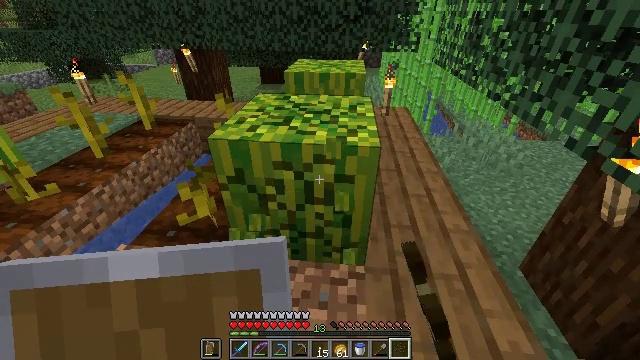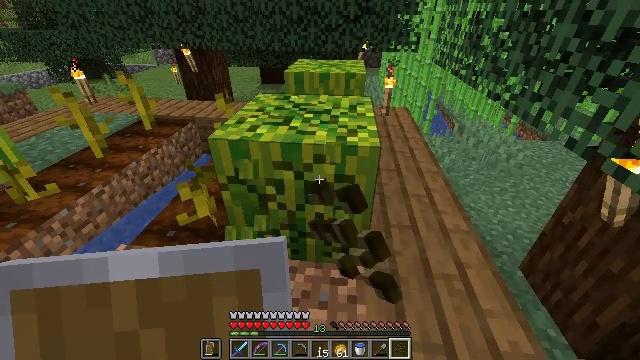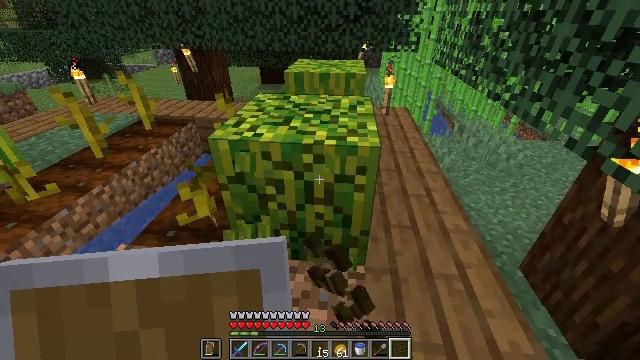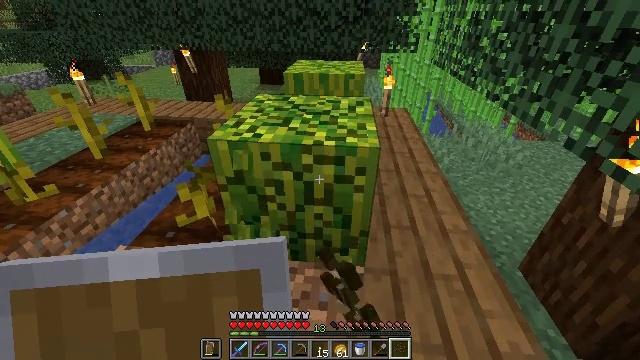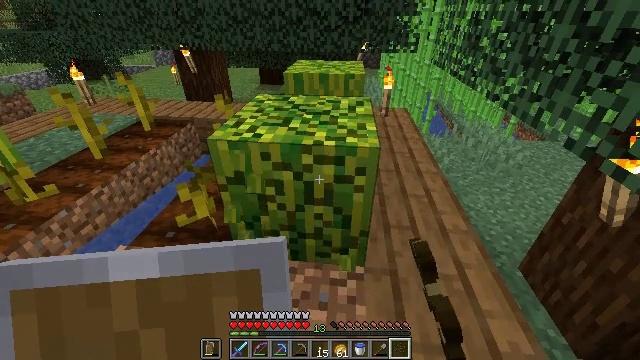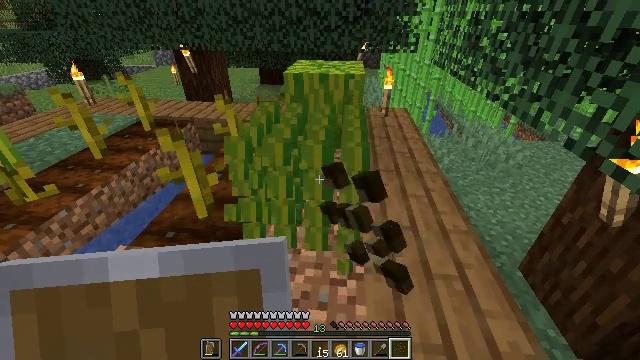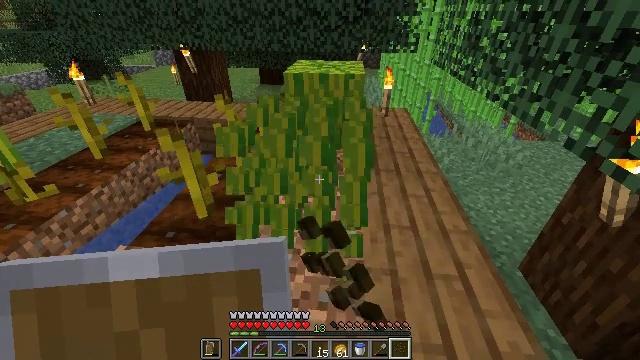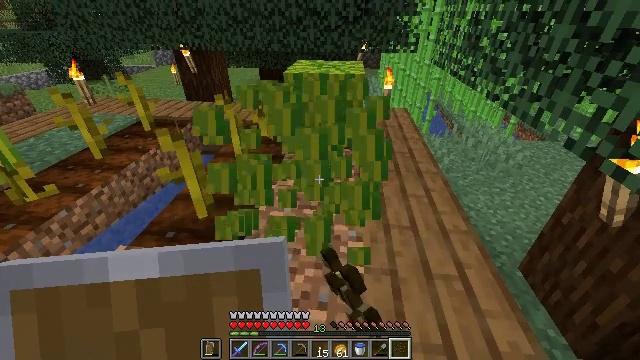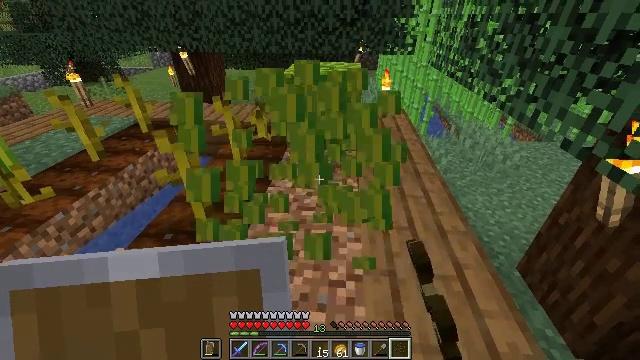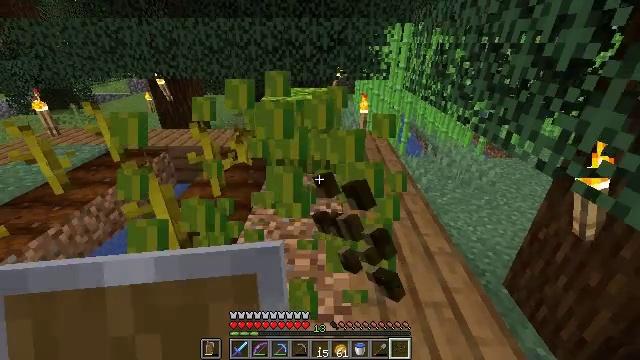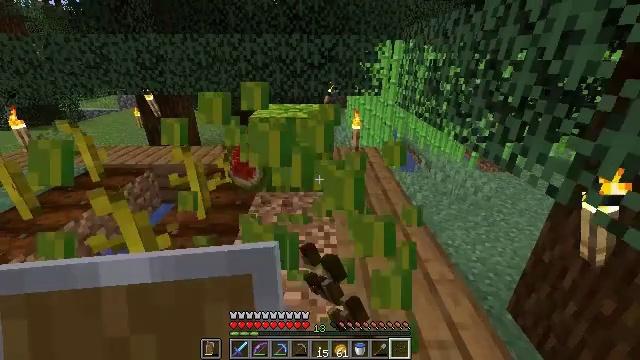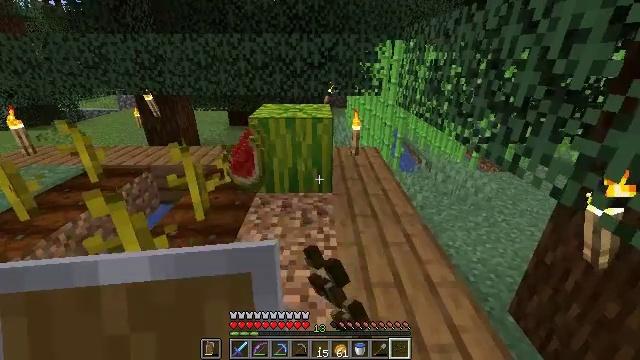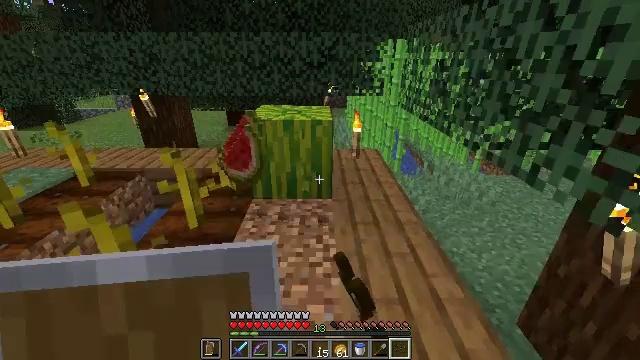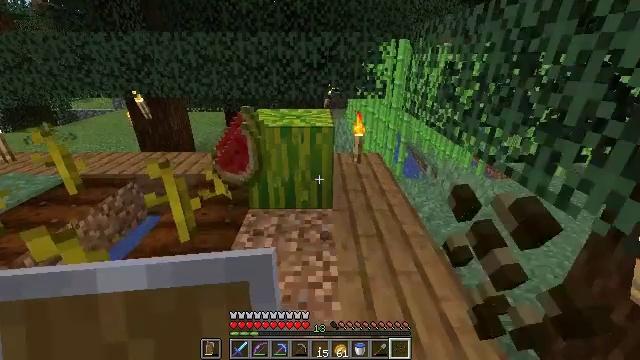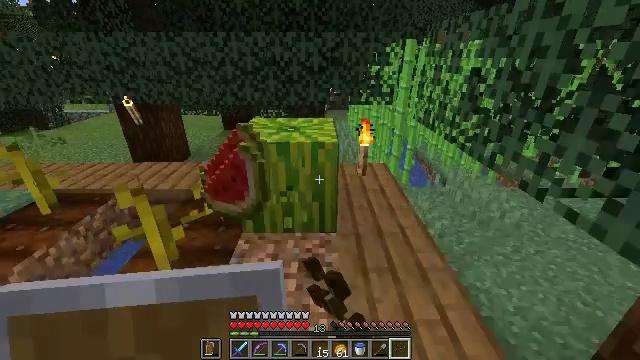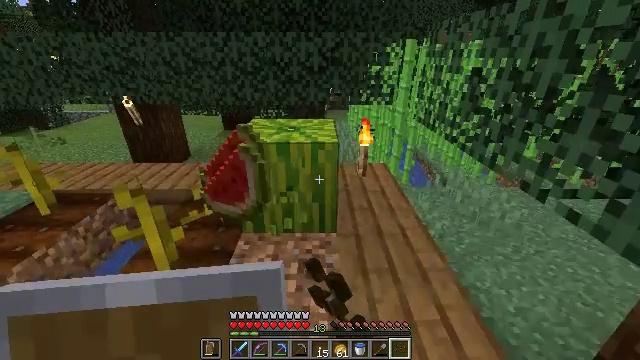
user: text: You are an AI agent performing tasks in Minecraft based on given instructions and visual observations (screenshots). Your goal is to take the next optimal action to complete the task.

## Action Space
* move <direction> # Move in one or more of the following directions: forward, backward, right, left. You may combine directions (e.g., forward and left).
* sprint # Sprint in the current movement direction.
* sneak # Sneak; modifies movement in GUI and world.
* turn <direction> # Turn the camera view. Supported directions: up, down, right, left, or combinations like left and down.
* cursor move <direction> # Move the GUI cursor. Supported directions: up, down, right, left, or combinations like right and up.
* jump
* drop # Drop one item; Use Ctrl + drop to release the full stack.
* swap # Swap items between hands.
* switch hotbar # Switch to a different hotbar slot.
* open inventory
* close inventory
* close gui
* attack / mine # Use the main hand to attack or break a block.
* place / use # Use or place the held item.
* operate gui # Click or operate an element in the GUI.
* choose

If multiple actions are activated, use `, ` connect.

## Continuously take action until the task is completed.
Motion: motion action
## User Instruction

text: Mine a melon block.
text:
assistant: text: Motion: attack / mine
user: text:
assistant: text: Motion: attack / mine
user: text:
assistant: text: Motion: attack / mine
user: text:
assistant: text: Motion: attack / mine
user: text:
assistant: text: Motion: attack / mine
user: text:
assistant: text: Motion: attack / mine
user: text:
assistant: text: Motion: attack / mine
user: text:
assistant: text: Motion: attack / mine
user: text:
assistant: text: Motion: move forward, turn right and up, attack / mine
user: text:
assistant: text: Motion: move forward, turn right and up, attack / mine
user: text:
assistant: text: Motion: move forward, attack / mine
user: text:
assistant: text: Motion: move forward, attack / mine
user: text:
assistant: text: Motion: move forward, attack / mine
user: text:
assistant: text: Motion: move forward, attack / mine
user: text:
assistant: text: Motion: move forward, attack / mine
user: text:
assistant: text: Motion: move forward, attack / mine
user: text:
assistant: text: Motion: move forward, attack / mine
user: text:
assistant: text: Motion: move forward, attack / mine
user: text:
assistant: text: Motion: attack / mine
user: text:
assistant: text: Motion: turn down, attack / mine
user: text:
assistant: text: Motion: attack / mine
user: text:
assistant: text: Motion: attack / mine
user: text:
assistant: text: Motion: attack / mine
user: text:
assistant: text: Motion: attack / mine
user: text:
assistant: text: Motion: attack / mine
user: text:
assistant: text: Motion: attack / mine
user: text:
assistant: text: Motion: attack / mine
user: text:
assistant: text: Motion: attack / mine
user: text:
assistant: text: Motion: attack / mine
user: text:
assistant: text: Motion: attack / mine